高一 · 逻辑题
读下面的程序，并回答问题

IF $\mathrm{x}<=2 \quad$ THEN

$$
y=x^{\wedge} 2
$$

ELSE

IF $\quad \mathrm{x}<=5$ THEN
$y=2 * x-3$

ELSE

$$
y=1 / x
$$

END IF

END IF

PRINT y

END

(1) 画出该程序对应的程序框图;

(2) 若要使输入的 值与输出的 $\mathrm{y}$ 值相等, 则这样的 $\mathrm{x}$ 值有几个?
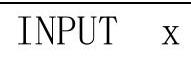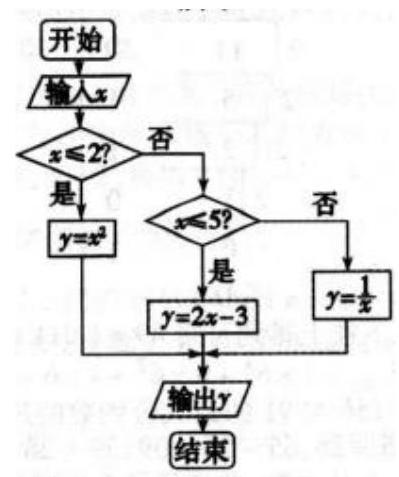
答案: 由程序可知这是一个求 $x=\left\{\begin{array}{l}x^{2}, x \leqslant 2 \\ 2 x-3,2<x \leqslant 5 \text { 的函值的程序. } \\ \frac{1}{x}, x>5\end{array}\right.$

(1) 程序框图如图所示.

（2）若 $x=x^{2}$, 则 $\mathrm{x}=0$ 或 $\mathrm{x}=1$, 此时均满足 $x \leq 2$; 若 $2 \mathrm{x}-3=\mathrm{x}$, 则 $\mathrm{x}=3$, 满足 $2<x \leqslant 5$; 若 $\frac{1}{x}=x$, 则 $x= \pm 1$, 不满足 $\mathrm{x}>5$.

综上可知，满足题设条件的 值有 3 个，即 $\mathrm{x}=0$ 或 $\mathrm{x}=1$ 或 $\mathrm{x}=3$.